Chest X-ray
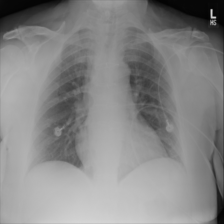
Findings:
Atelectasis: negative
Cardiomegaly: negative
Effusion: negative
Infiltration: negative
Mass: negative
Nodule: negative
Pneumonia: negative
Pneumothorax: negative
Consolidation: negative
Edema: negative
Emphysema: negative
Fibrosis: negative
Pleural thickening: negative
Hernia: negative